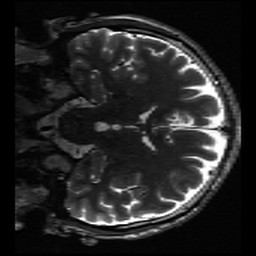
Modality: inplaneT2
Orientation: coronal